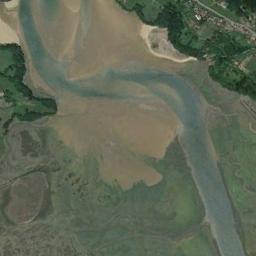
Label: river